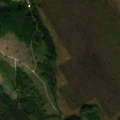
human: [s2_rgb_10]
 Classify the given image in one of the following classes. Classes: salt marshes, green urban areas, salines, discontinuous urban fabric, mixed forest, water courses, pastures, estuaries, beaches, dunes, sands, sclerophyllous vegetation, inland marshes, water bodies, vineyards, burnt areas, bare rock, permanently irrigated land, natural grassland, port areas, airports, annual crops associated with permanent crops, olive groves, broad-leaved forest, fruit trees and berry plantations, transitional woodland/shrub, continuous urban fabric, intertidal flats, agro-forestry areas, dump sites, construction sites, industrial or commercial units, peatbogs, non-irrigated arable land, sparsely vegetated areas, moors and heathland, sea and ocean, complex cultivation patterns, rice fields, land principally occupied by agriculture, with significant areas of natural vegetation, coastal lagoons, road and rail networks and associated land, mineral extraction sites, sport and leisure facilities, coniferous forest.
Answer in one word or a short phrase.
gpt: coniferous forest, transitional woodland/shrub, peatbogs